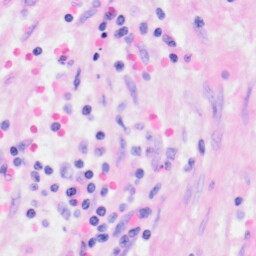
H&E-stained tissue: Kidney